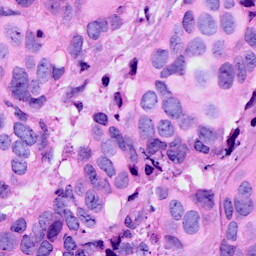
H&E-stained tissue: Breast